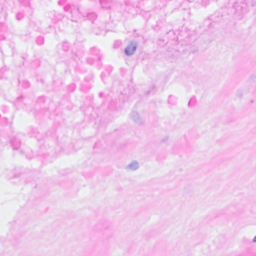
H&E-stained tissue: Breast